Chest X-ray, PA view. Patient: 46 years old, sex F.
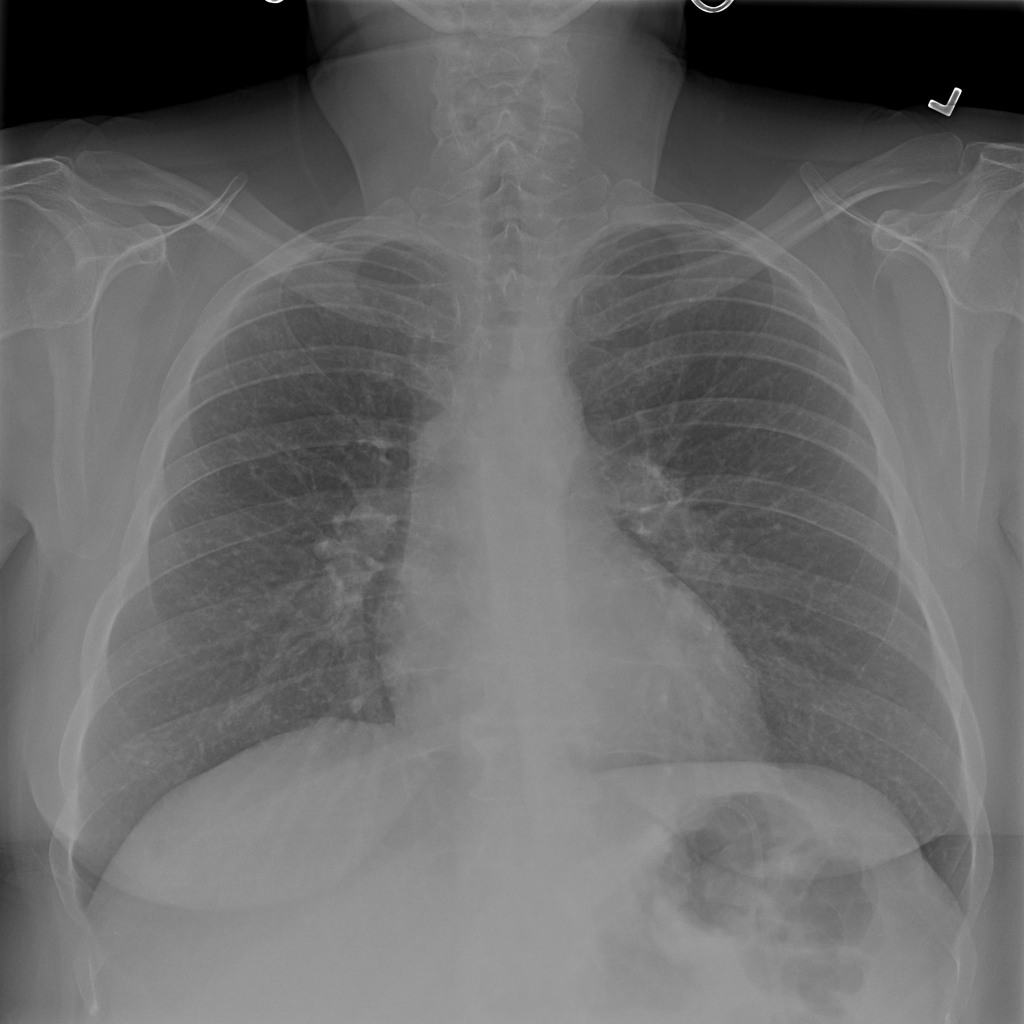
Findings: No Finding